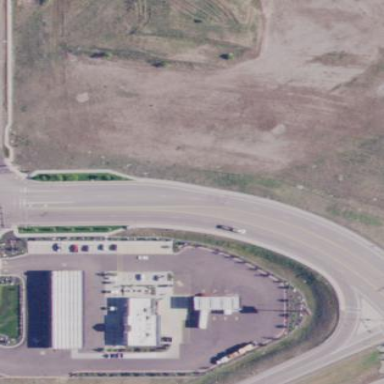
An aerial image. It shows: Retail area.